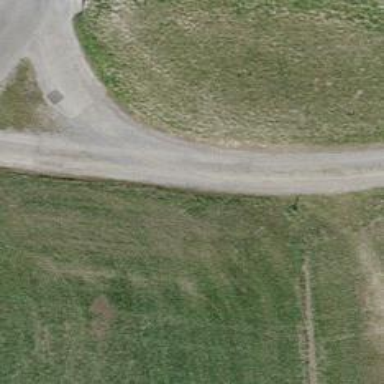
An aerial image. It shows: Unclassified road with asphalt surface.